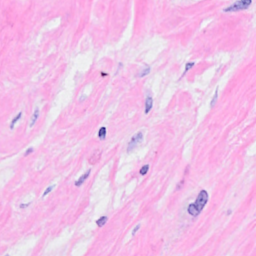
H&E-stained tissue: Breast